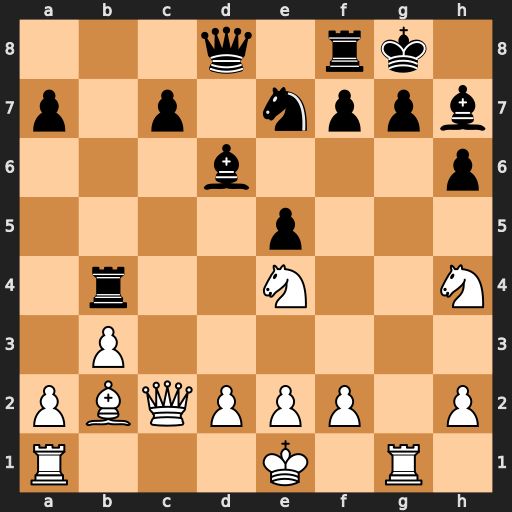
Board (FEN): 3q1rk1/p1p1nppb/3b3p/4p3/1r2N2N/1P6/PBQPPP1P/R3K1R1
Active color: w
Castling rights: Q
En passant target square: -
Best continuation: Nf6+ Kh8 Qxh7#